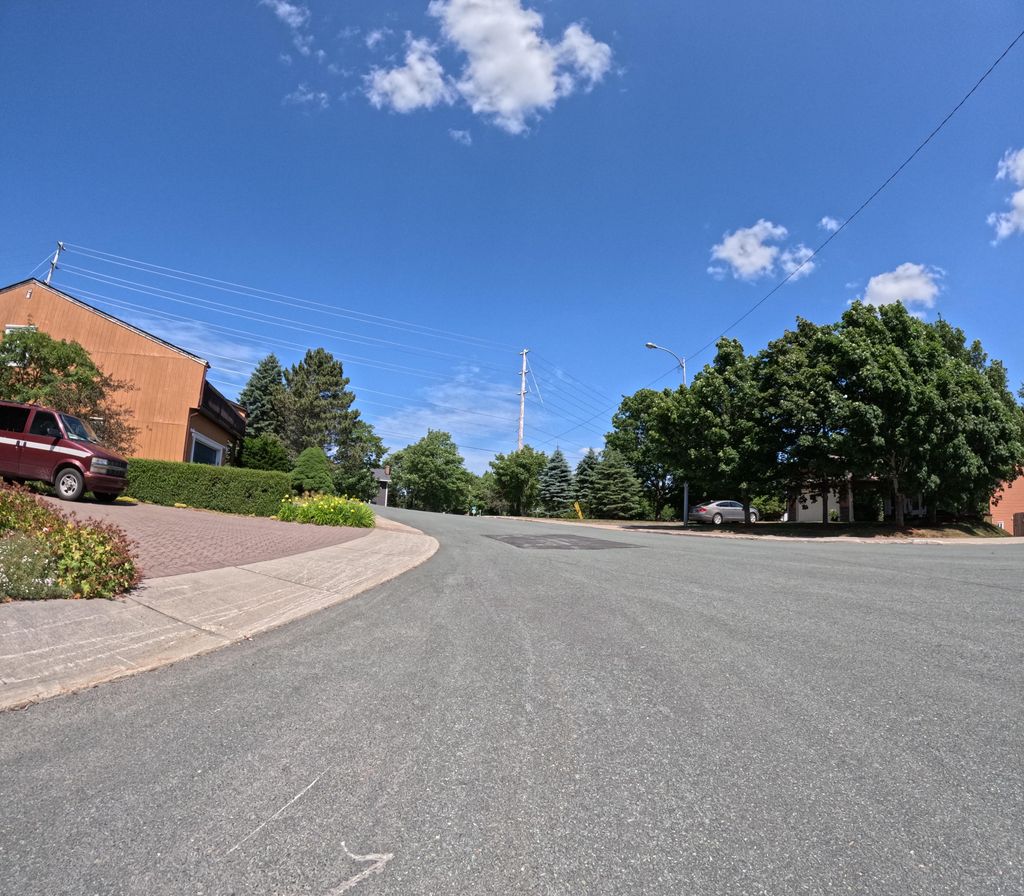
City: st_johns